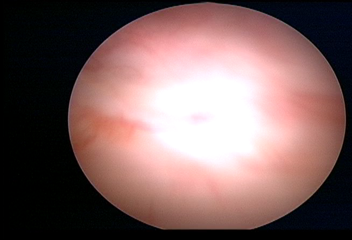
Modality: WLC
Class: Normal mucosa
Bladder cancer association: No